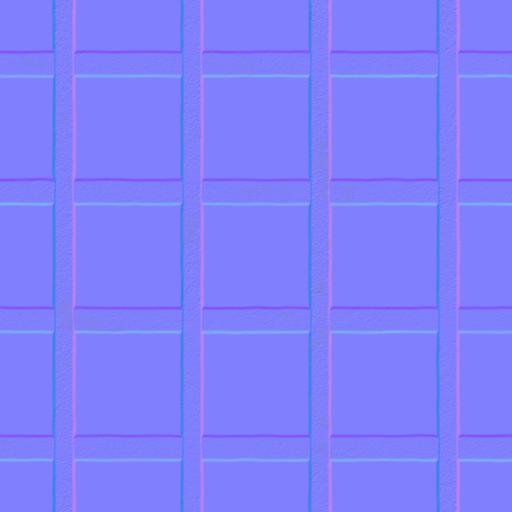
metal walkway steel